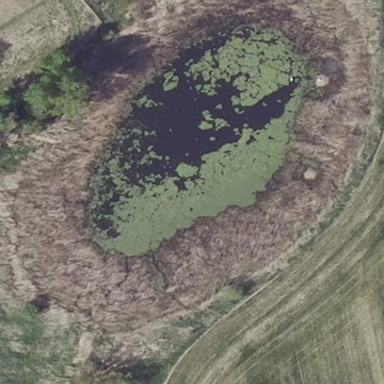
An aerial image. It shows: Peaceful pond surrounded by nature.